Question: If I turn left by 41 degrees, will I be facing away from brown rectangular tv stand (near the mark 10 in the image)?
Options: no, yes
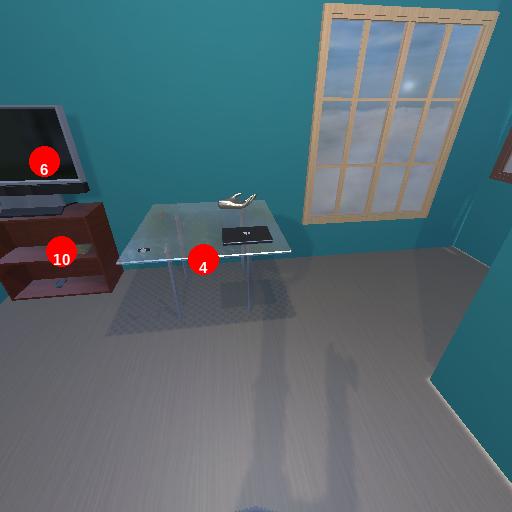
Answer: no